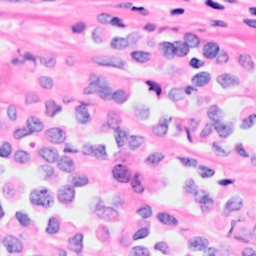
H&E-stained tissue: Breast